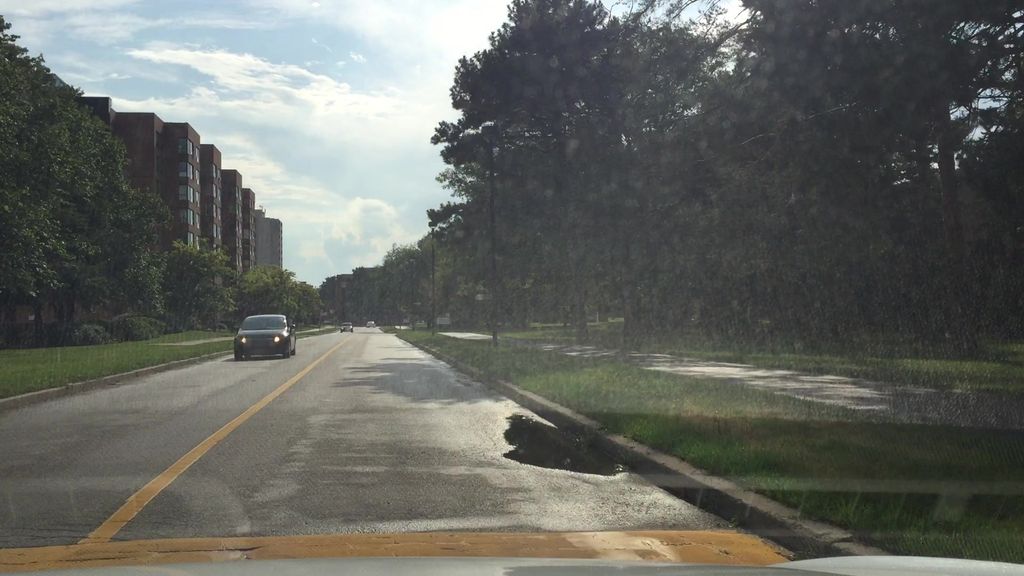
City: toronto